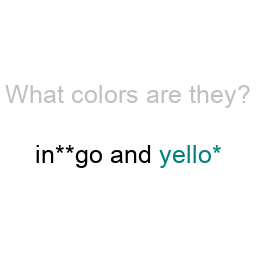
Color: black, teal
Color name shown: indigo, yellow
Background color: white
Question text color: silver